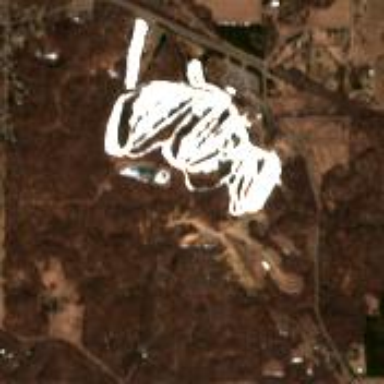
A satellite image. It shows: Sports centre dedicated to skiing.